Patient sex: M
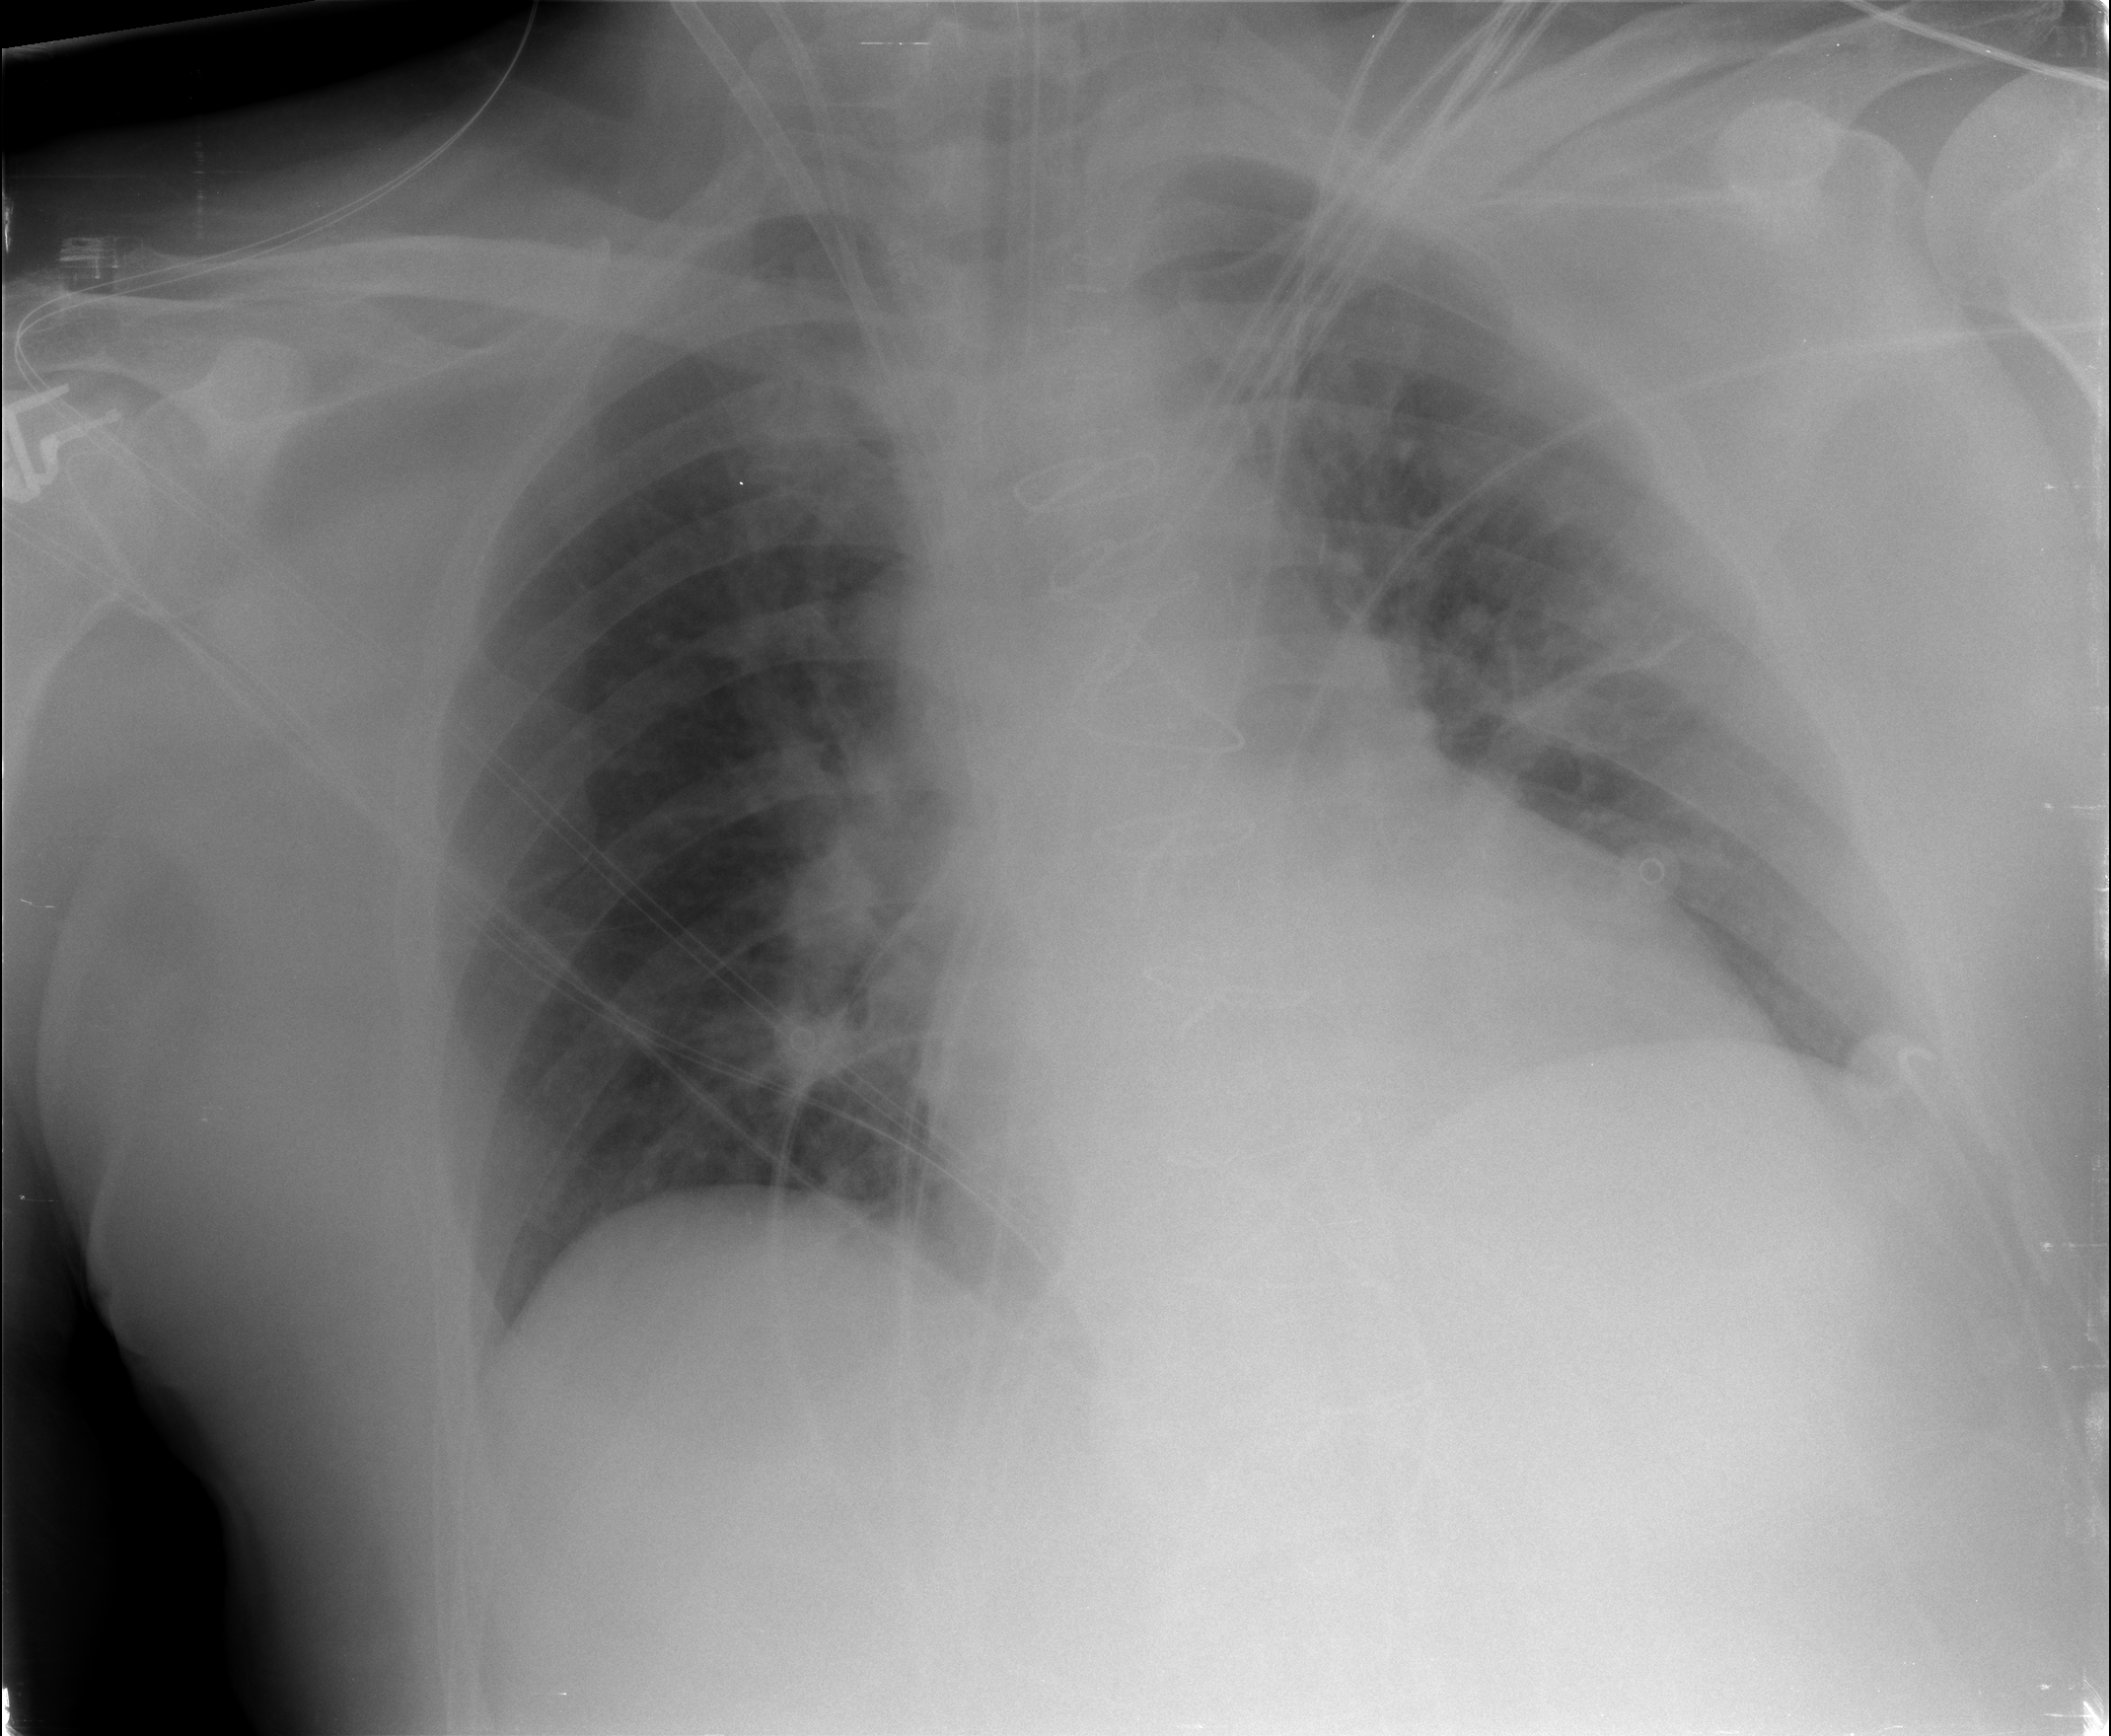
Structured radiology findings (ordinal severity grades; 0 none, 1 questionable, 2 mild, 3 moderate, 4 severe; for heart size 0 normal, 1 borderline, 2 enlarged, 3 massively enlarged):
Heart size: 0
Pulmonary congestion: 1
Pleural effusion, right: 0
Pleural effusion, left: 1
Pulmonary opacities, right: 0
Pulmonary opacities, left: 0
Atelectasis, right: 2
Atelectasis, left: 2